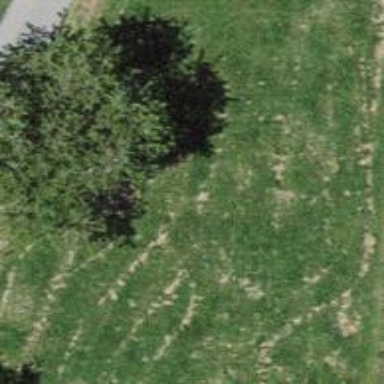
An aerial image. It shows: Single tag "natural: tree."